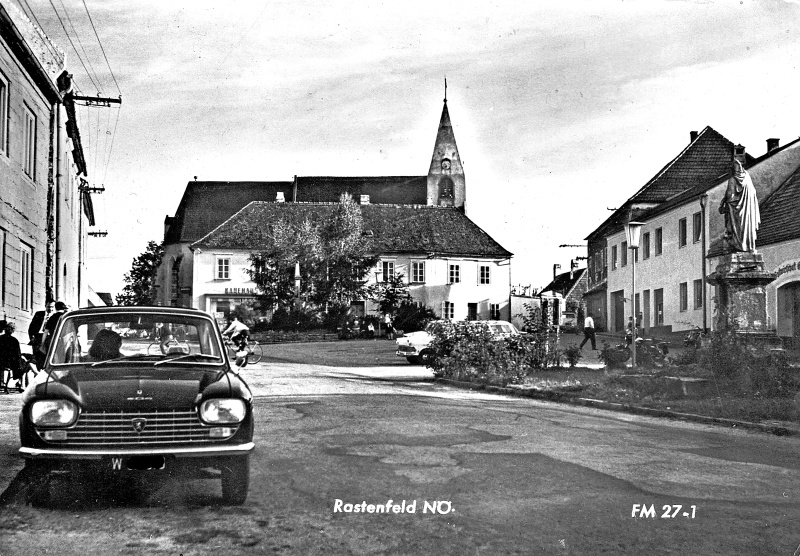
Institution: Gemeindearchiv Rastenfeld
Schlagwörter: baum, himmel, mann, weiß, bäume, kirchturm, landschaft, menschen, stadt, grau, laterne, schwarz, straße, haus, weg, alt, bild, häuser, busch, büsche, kirche, sonne, land, figur, statue, sommer, ort, dorf, ausflug, markt, platz, auto, strom, frühling, foto, fotografie, denkmal, österreich, fahrrad, sonntag, photo, wien, postkarte, oldtimer, autos, dorfplatz, stromleitungen, telefonleitungen, fortschritt, früher, marienstatue, dorfleben, stra?e, alte häuser, 20. jahrhundert, 50er jahre, 27, kaufmannsladen, rastenfeld, geiles auto, peugeot, ein wiener am land, wenig los, cooles auto, welt in grau, ffahrr, frühlingstag, wenig autos, meine heimatstadt (am land), motorisierung: städter fahren aufs land